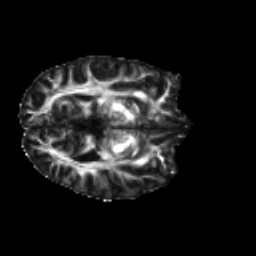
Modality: FA
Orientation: axial
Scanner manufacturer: siemens
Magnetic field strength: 3 T
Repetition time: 4.16 s
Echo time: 0.0806 s